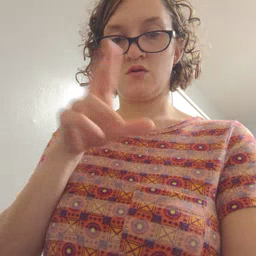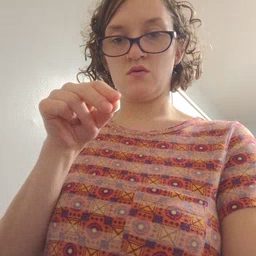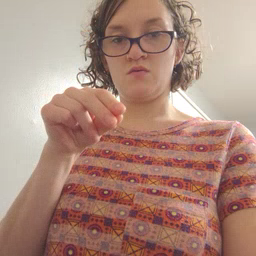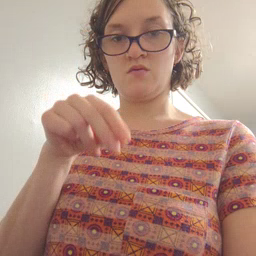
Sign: no